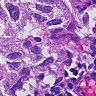
Metastatic tissue present: yes